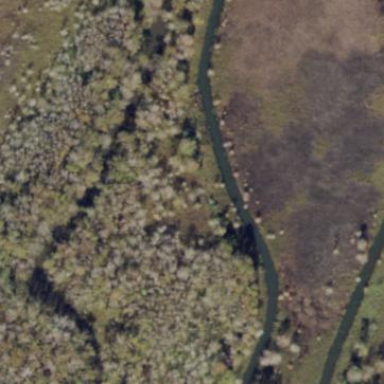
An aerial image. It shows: Wetland area characterized by wet meadow.